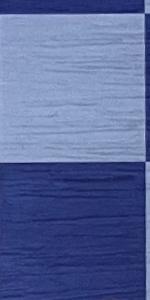
Label: Empty